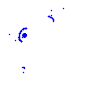
Particle: electron